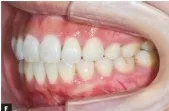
Post-retention records (at 26 years and 7 months of age):. Extraoral, and ,intraoral photographs.
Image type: medical_photograph (oral_photograph)